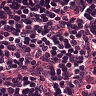
Metastatic tissue present: no